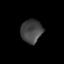
Tissue: prostate
Cell type: T cells
Senescence score: 0.2902
Nuclear area (px): 483
Mean DAPI intensity: 68.023